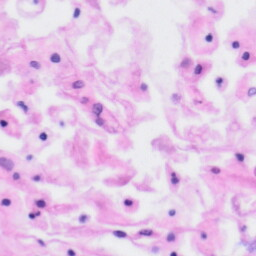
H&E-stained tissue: Tonsil